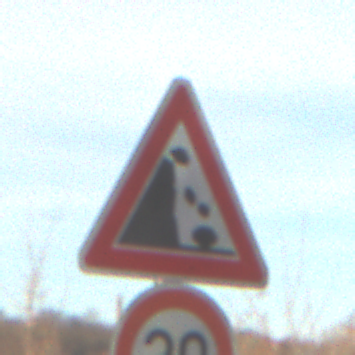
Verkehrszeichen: SteinschlagLinks
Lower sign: Geschwindigkeit30
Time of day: SunriseSunset
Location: Outdoor (Nature)
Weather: PartlyCloudy
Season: NotSpecified
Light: Natural